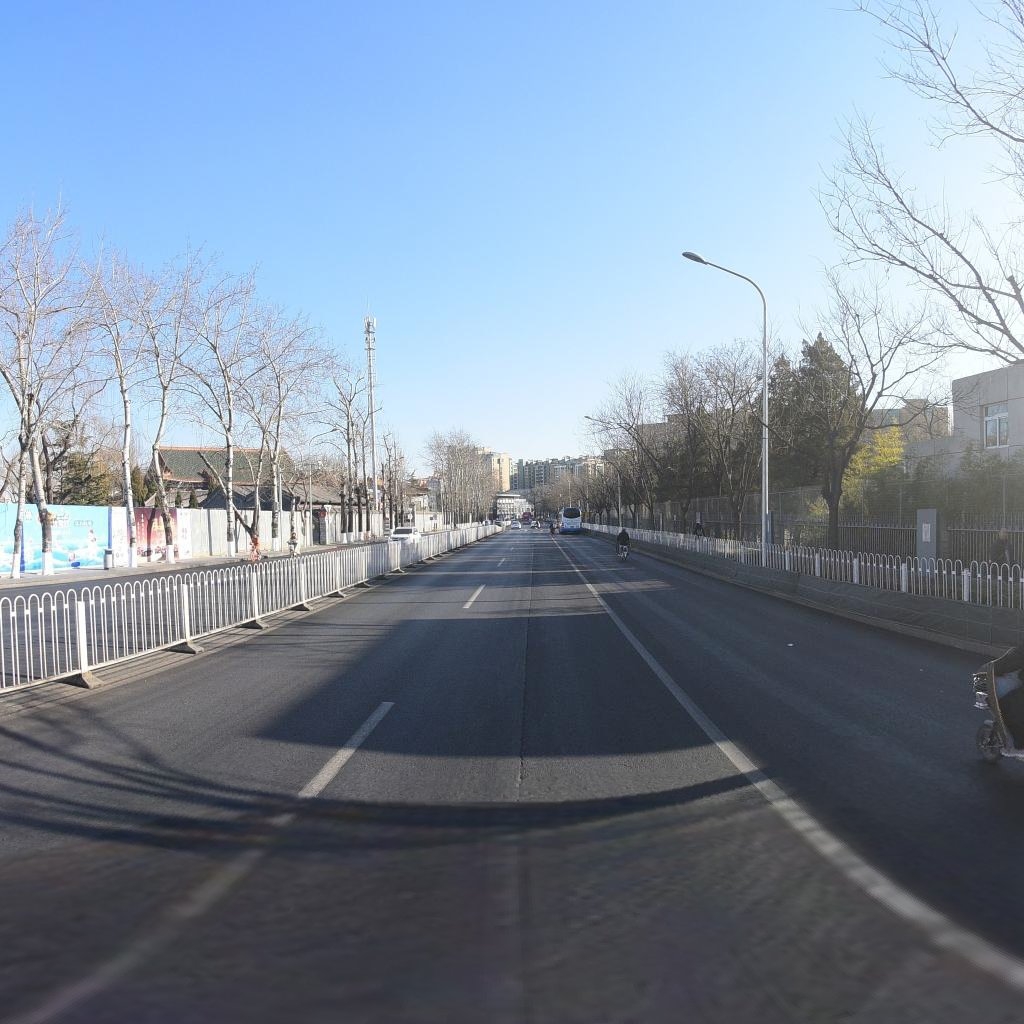
Region: Dongcheng
Road damage annotations: longitudinal crack